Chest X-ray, AP view. Patient: 58 years old, sex F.
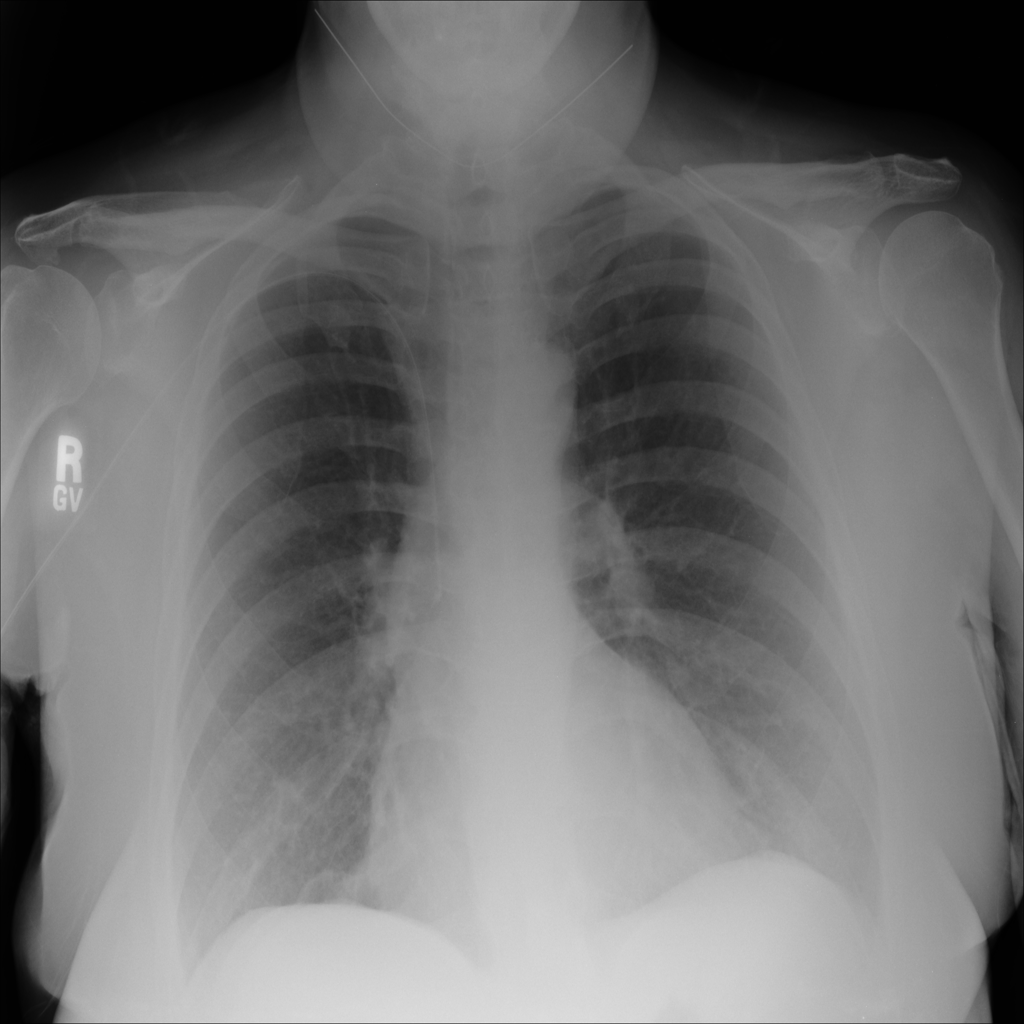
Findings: No Finding